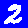
Digit: 2